【题型】选择题　【知识点】平面几何　【难度】easy
在 $\triangle ABC$ 中, $BC = \sqrt{3} + 1$, $\angle B = 45^\circ$, $\angle C = 30^\circ$, 则 $\triangle ABC$ 的面积为( )

A. $\frac{\sqrt{3}-1}{2}$
B. $\frac{\sqrt{3}}{2} + 1$
C. $\frac{\sqrt{3}+1}{2}$
D. $\sqrt{3} + 1$
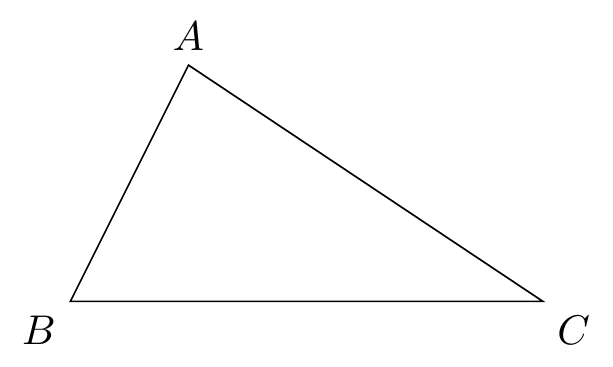
【解答】
解：如图, 过点 $A$ 作 $AD \perp BC$, 垂足为 $D$。

在 $\text{Rt}\triangle ABD$ 中, $\angle B = 45^\circ$,

$\therefore BD = AD$。

在 $\text{Rt}\triangle ACD$ 中, $\angle C = 30^\circ$,

$\therefore CD = \sqrt{3} AD$。

$\therefore BD + CD = BC$,

$\therefore AD + \sqrt{3} AD = \sqrt{3} + 1$。

即 $AD = 1$。

$\therefore S_{\triangle ABC} = \frac{1}{2} \times BC \times AD = \frac{1}{2} (\sqrt{3} + 1)$。

故选：C。
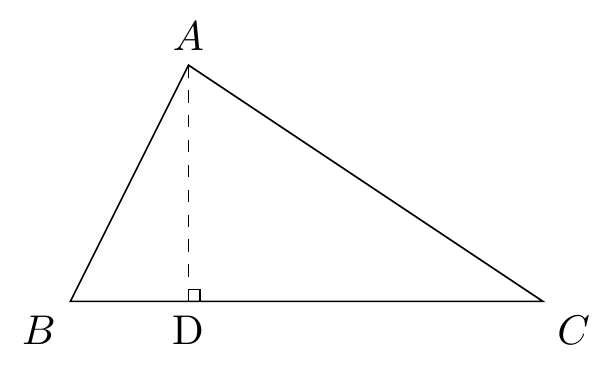